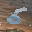
Label: 5